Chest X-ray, PA view. Patient: 56 years old, sex M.
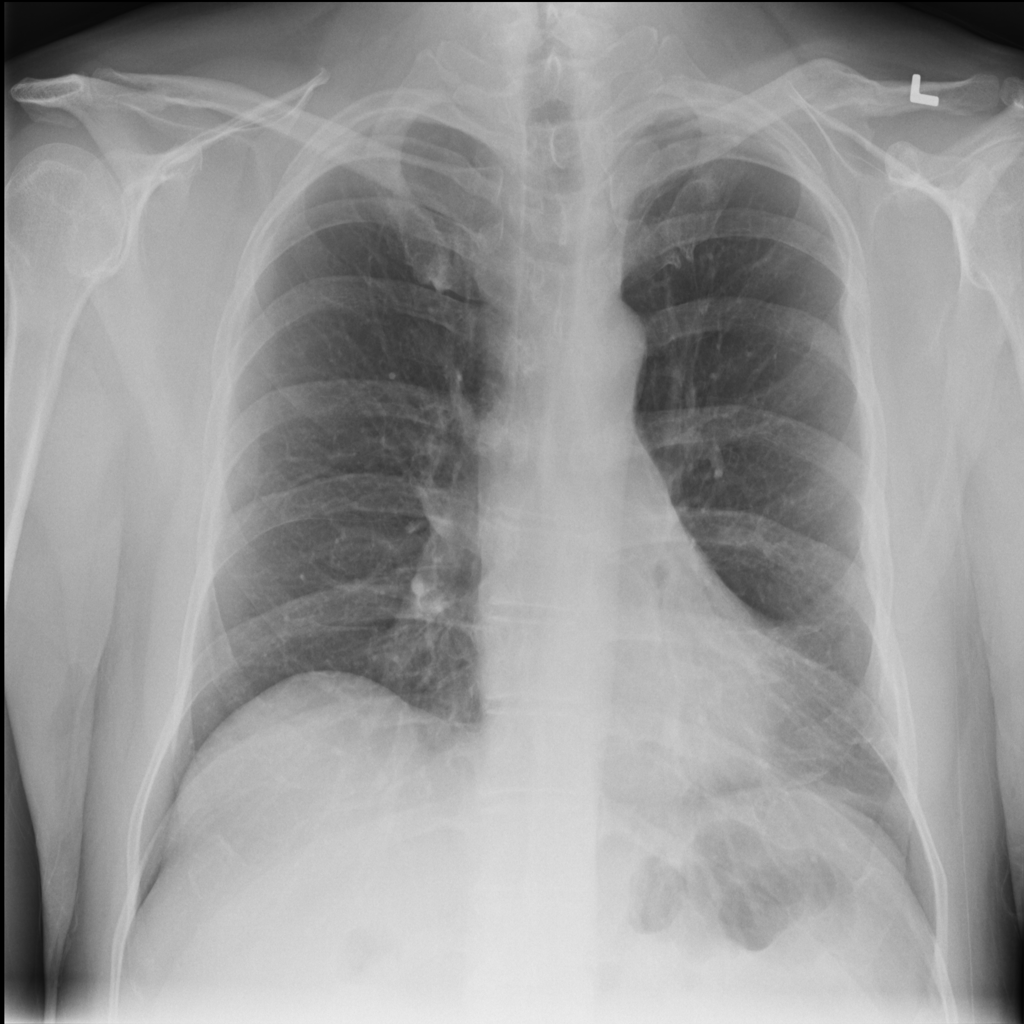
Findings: Atelectasis, Infiltration